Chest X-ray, AP view. Patient: 49 years old, sex M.
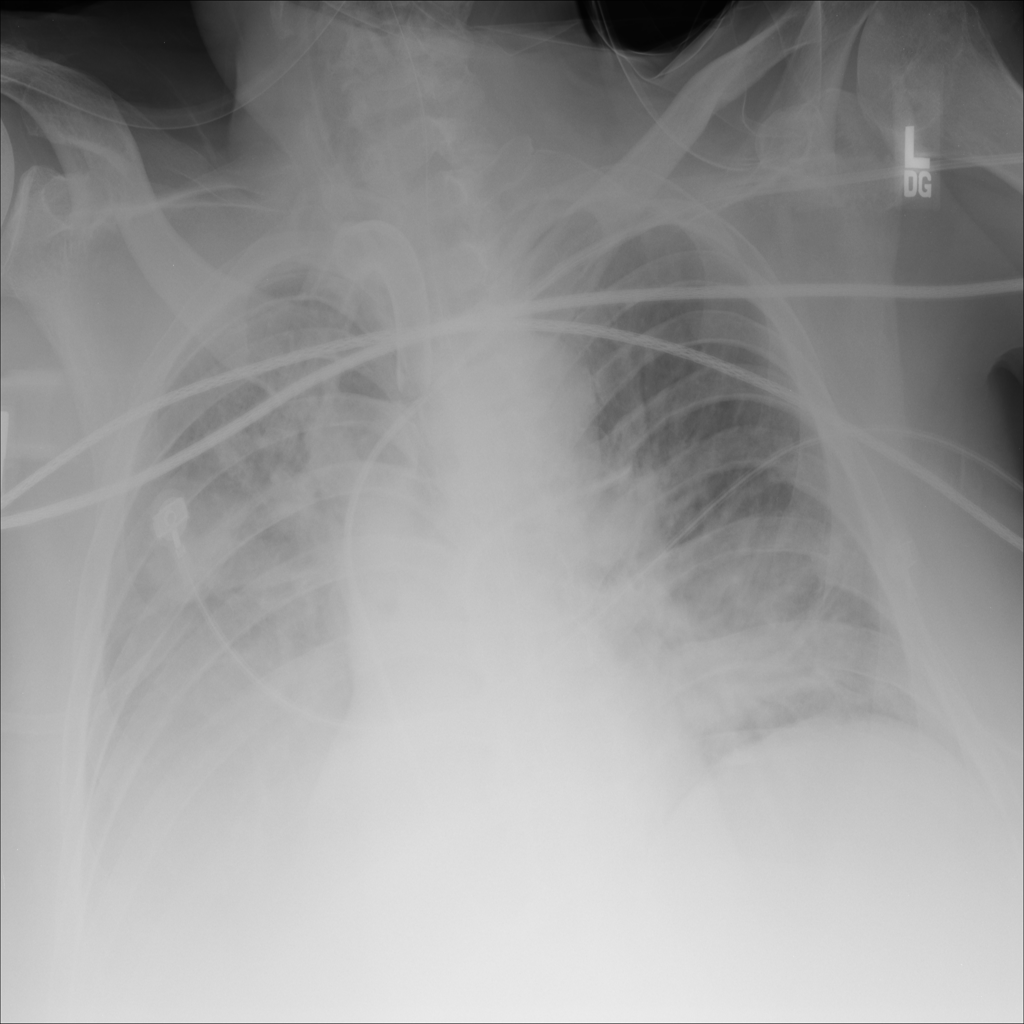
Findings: Atelectasis, Infiltration